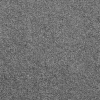
Atmospheric dust classification: dusty